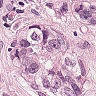
Metastatic tissue present: yes